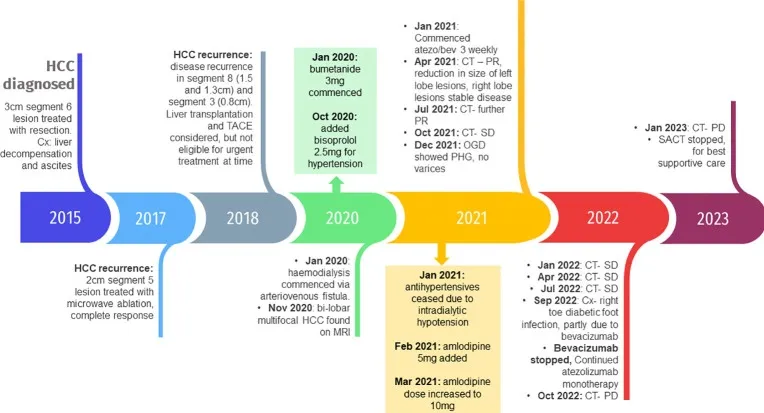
Timeline of the patient's clinical course with key events, complications and medication changes. HCC, hepatocellular carcinoma; Cx, complications; TACE, transarterial chemoembolization; MRI, magnetic resonance image; CT, computed tomography; PR, partial response; SD, stable disease; OGD, oesophagogastroduodenoscopy; PHG, portal hypertensive gastropathy; PD, disease progression; SACT, systemic anticancer treatment.
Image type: chart (chart)